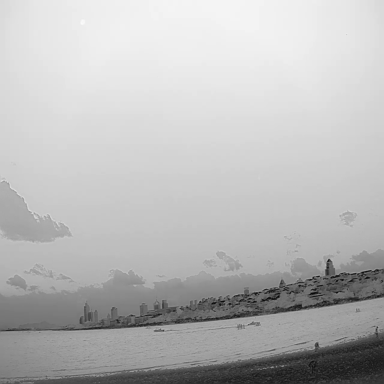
There are five objects shown in the infrared image, including four bulk_carriers, and a canoe.